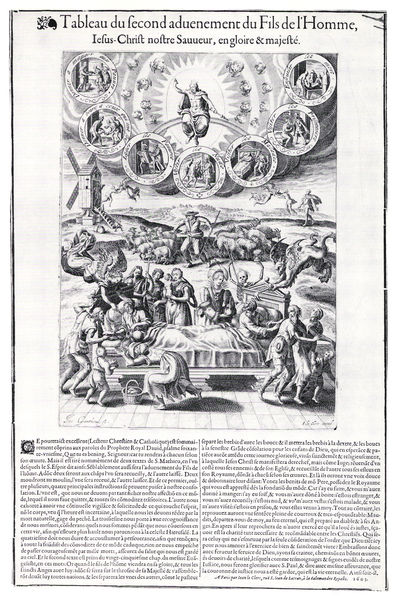
Titel: Tableau du second aduenement du Fils de l'Homme
Künstler: Jacques Granthomme
Institution: (Seriendruck)
Schlagwörter: gruppe, himmel, mann, schatten, weiß, wolken, frauen, landschaft, menschen, frankreich, grau, licht, schwarz, szene, zeichen, zeichnung, wolke, falten, mensch, rahmen, tod, tot, toter, trauer, bild, erde, ferne, horizont, mühle, natur, weite, windmühle, sonne, windrad, boden, mantel, decke, personen, blatt, kinder, rund, schrift, bogen, trage, grafik, graphik, herde, spalten, rand, figuren, französisch, krieg, leiter, tafel, bett, korb, flucht, oben, buch, medaillon, strahlen, druck, gestirne, druckgrafik, schraffur, schwarz weiß, radierung, stich, seite, fliesen, illustration, text, zeitschrift, zeitung, buchstaben, fliehen, kreise, überschrift, kranz, buchdruck, buchseite, skelett, nimbus, bahre, christus, jesus, totenbett, sündenfall, teufel, ankunft, hirtenstab, erleuchtung, kupferstich, gloriole, schafe, hirte, blasen, erlöser, lager, regenbogen, retter, medaillons, tehen, sitzens, strahlenkranz, gottvater, hirt, majuskel, sensemann, weltenherrscher, menschheit, tableau, blatt druck, torenlager, übershrift, medaiions, topt, nmensch